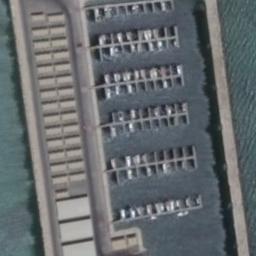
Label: harbor